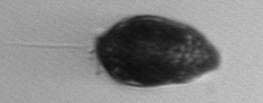
Label: Prorocentrum